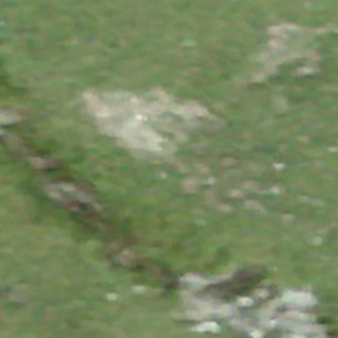
Label: other